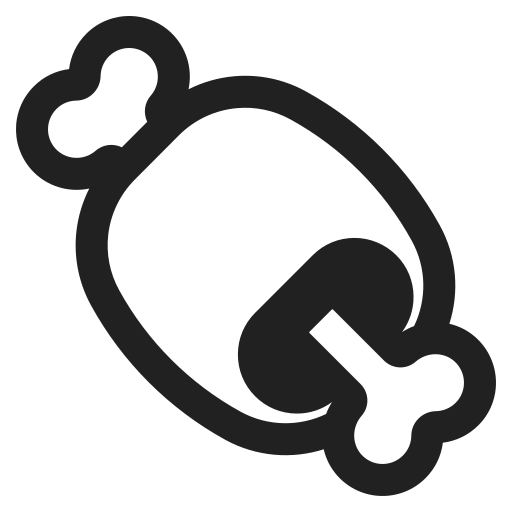
meat on bone high contrast